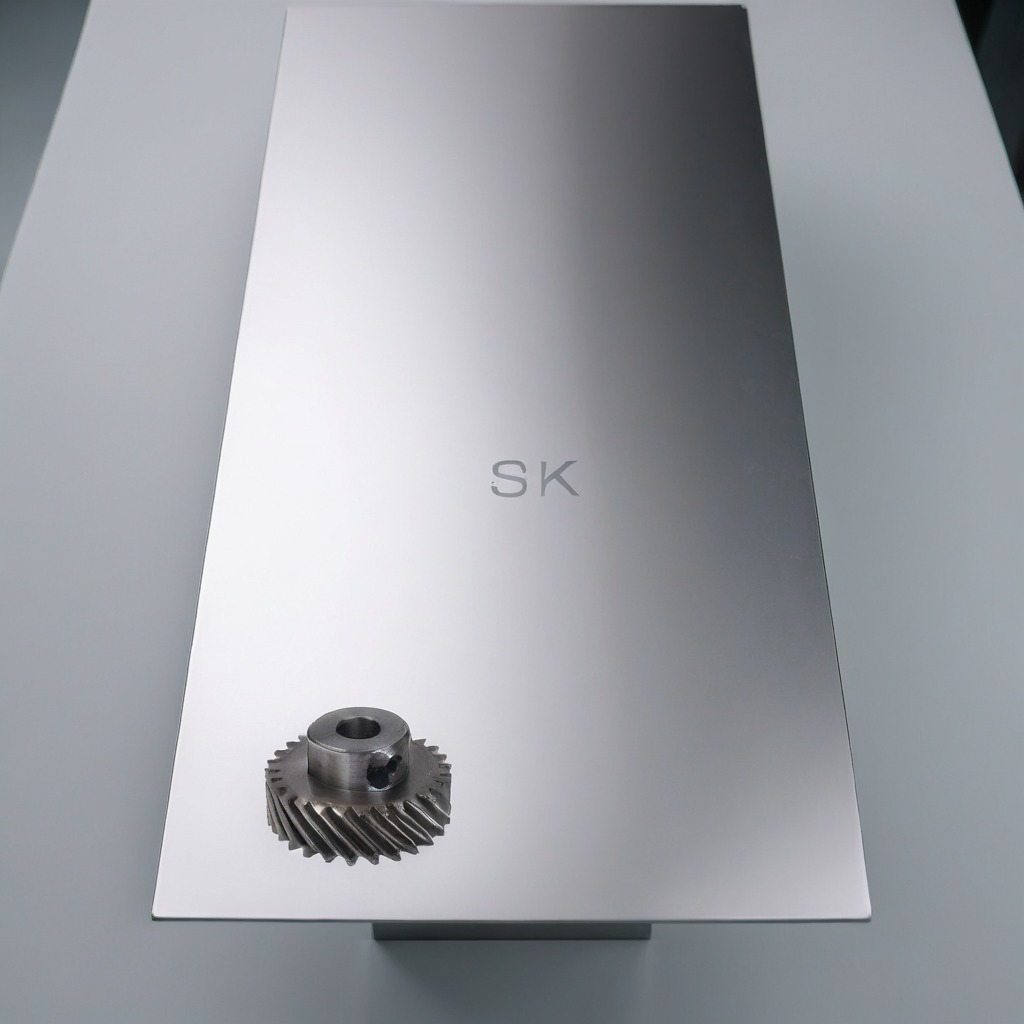
A steel gear with teeth is lying on a stainless steel table in a high-end prototyping lab.